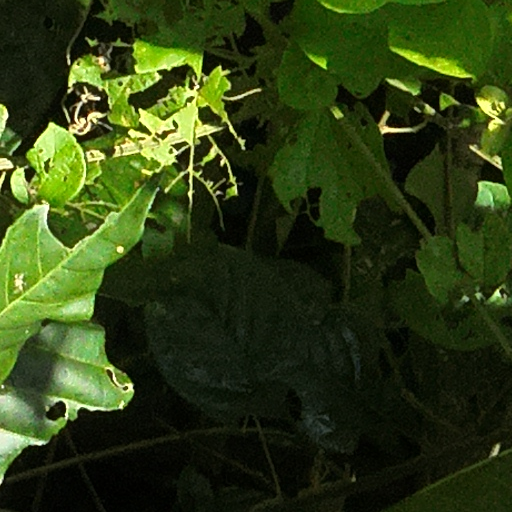
Species: Gustavia superba
GBIF accepted scientific name: Gustavia superba
Crown area (m\u00b2): 41.937